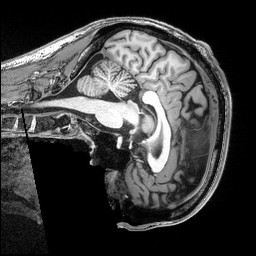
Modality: T1w
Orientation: sagittal
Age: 27
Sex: male
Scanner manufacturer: siemens
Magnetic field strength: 3 T
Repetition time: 2.5 s
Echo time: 0.00343 s